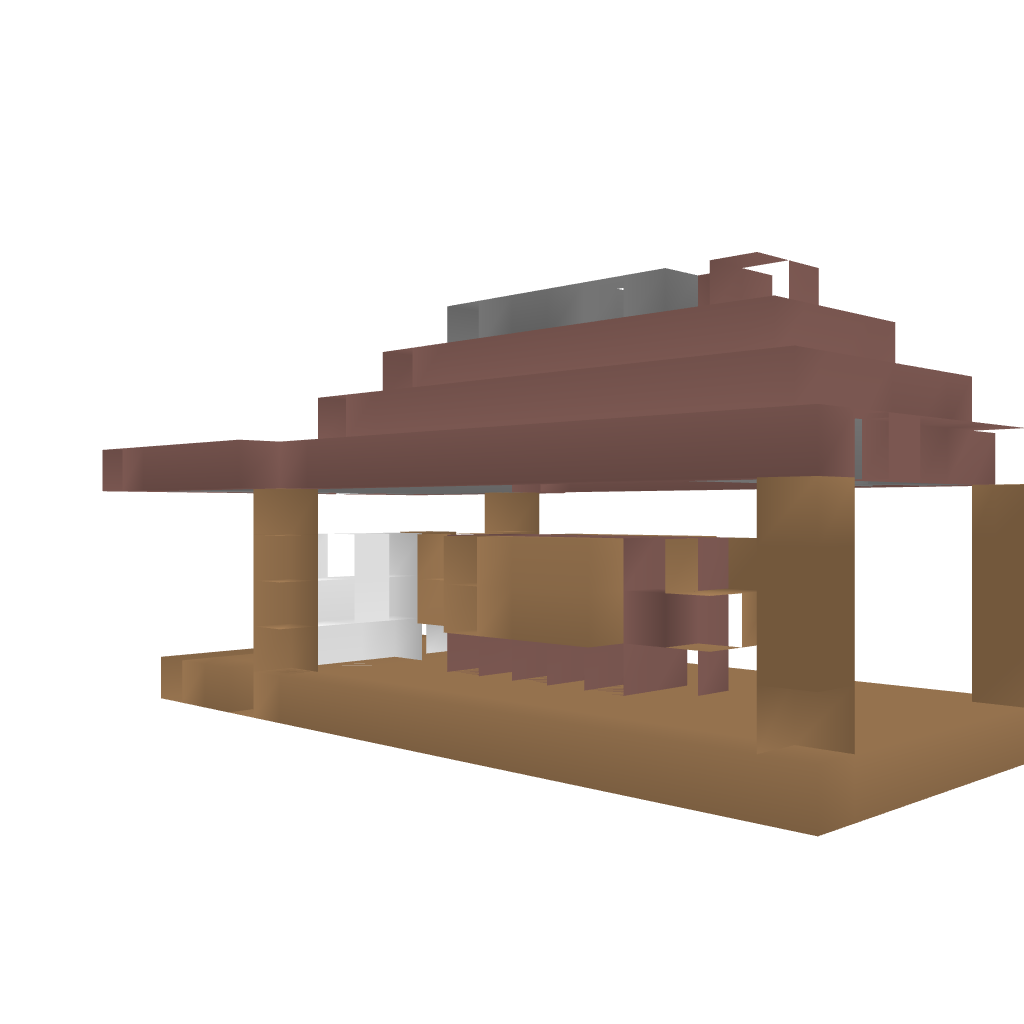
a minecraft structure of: Small Shop with Redstone Lighting good quality